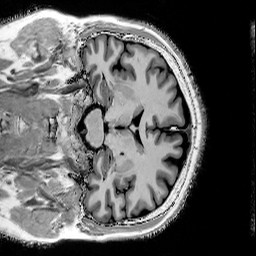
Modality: T1w
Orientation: coronal
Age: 55
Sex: male
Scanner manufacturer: siemens
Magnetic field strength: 3 T
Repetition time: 5 s
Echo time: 0.00298 s